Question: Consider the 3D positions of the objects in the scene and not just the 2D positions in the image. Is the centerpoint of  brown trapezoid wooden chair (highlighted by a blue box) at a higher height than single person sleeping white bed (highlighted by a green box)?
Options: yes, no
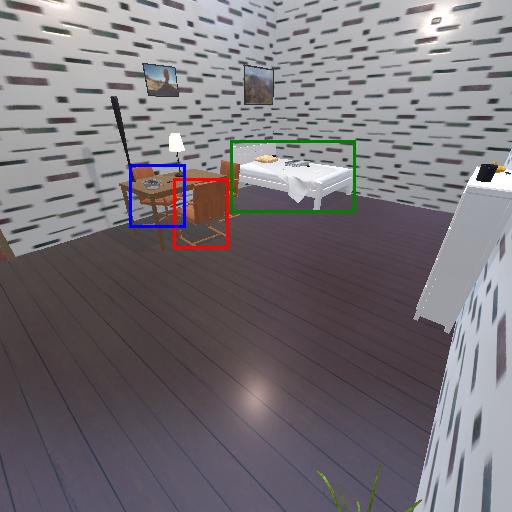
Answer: yes